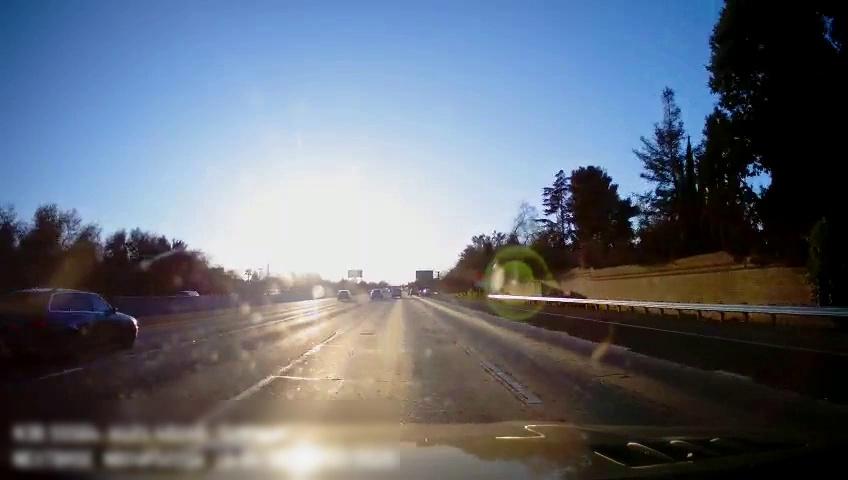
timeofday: Day
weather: Sunny
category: Drivable Space
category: Vehicles | Truck
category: Vehicles | SUV
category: Vehicles | SUV
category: Vehicles | SUV
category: Vehicles | SUV
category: Vehicles | SUV
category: Lanes | Alternate Lane
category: Lanes | Current Lane
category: Lanes | Current Lane
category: Lanes | Alternate Lane
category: Lanes | Alternate Lane
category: Traffic | Signs
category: Traffic | Signs